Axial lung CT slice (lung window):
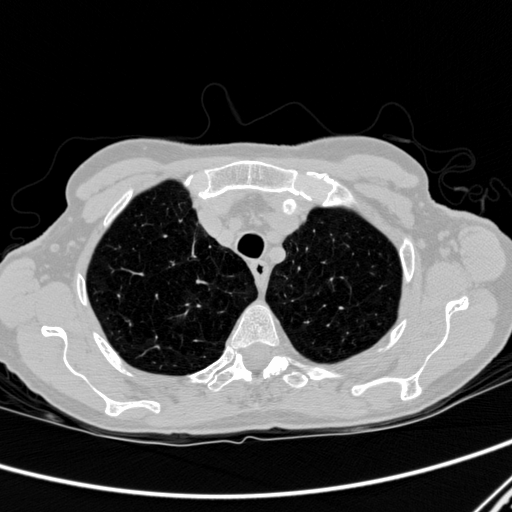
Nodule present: no